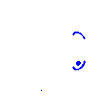
Particle: pion